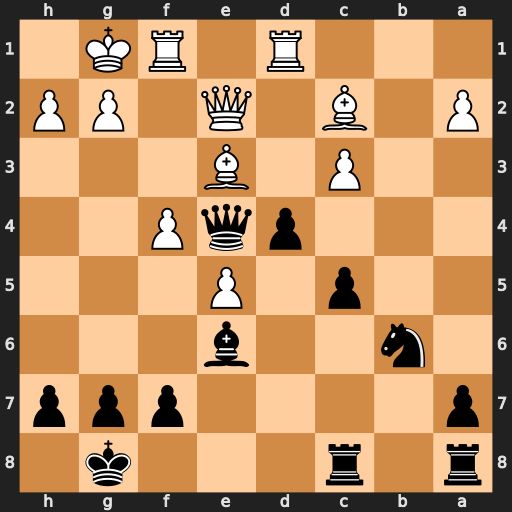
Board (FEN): r1r3k1/p4ppp/1n2b3/2p1P3/3pqP2/2P1B3/P1B1Q1PP/3R1RK1
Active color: b
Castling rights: -
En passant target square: -
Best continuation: Qxe3+ Qxe3 dxe3